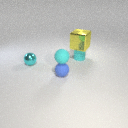
large yellow metal cube above small cyan rubber cylinder